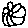
Label: flower